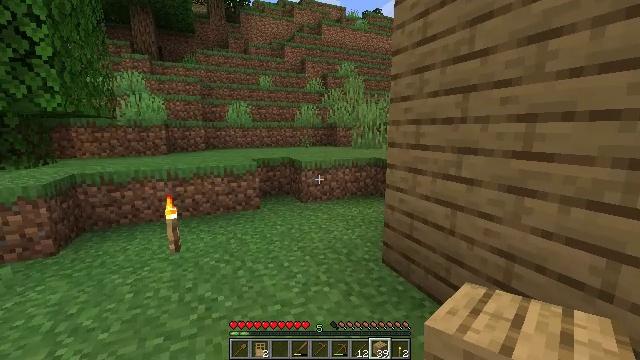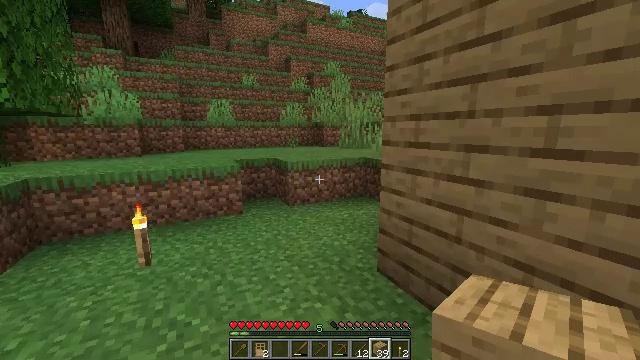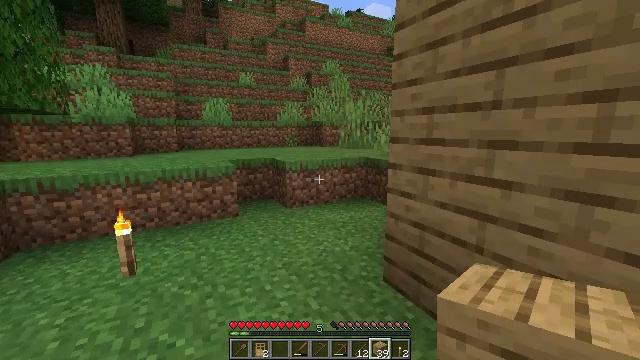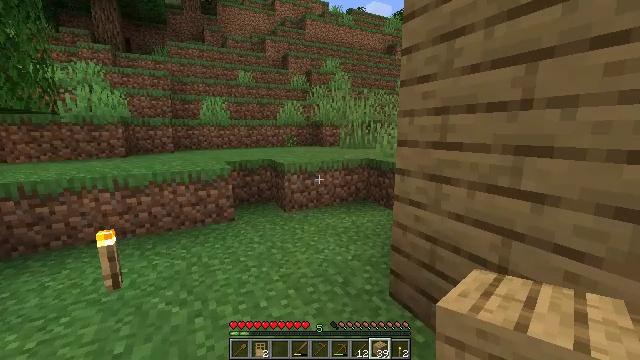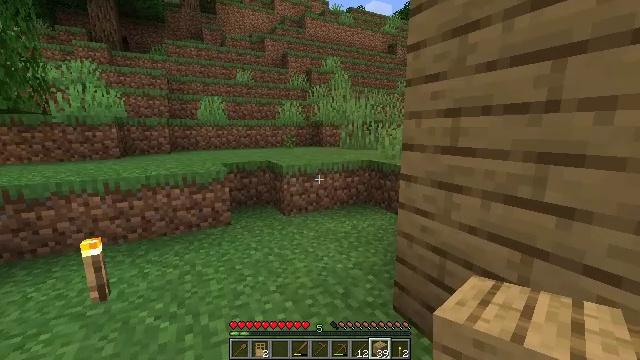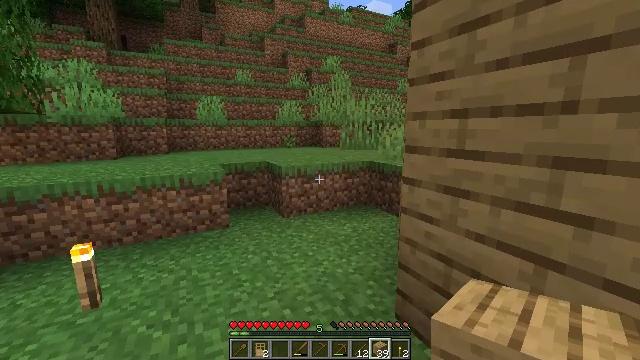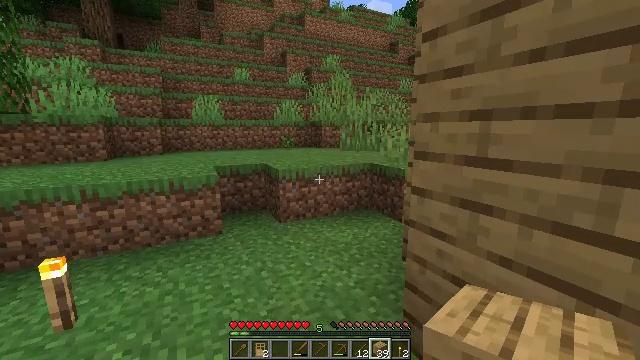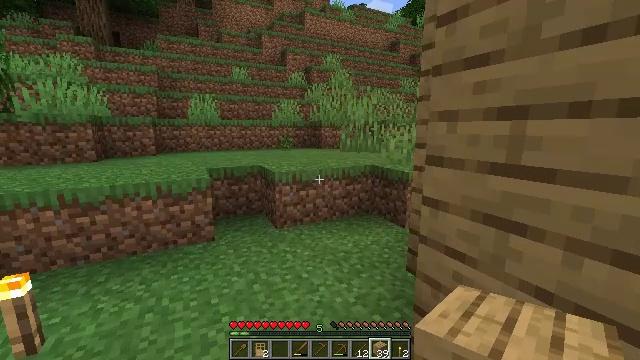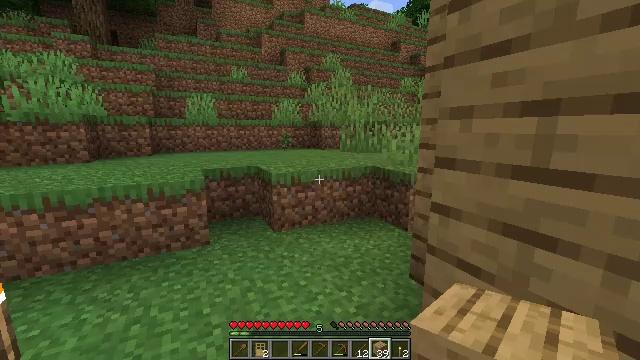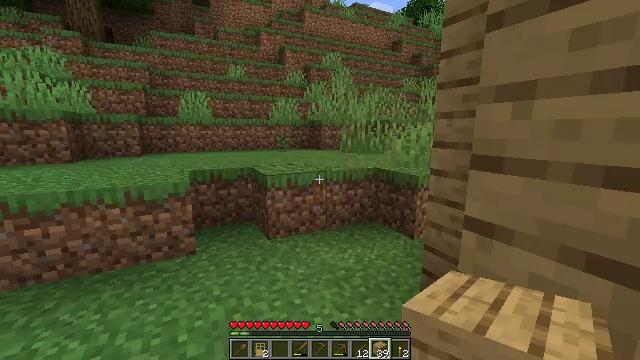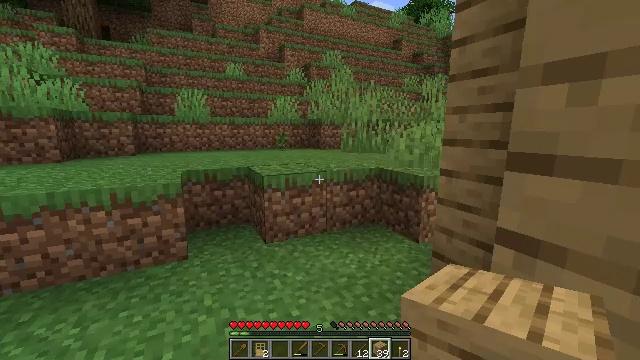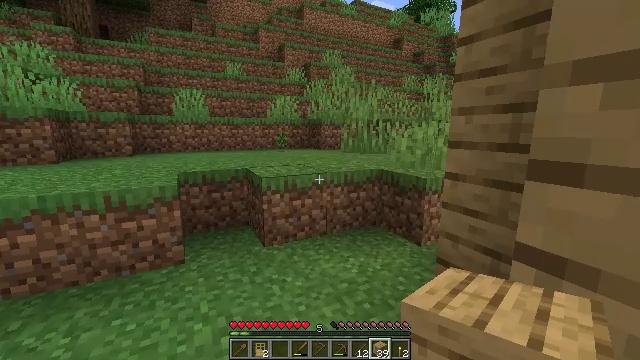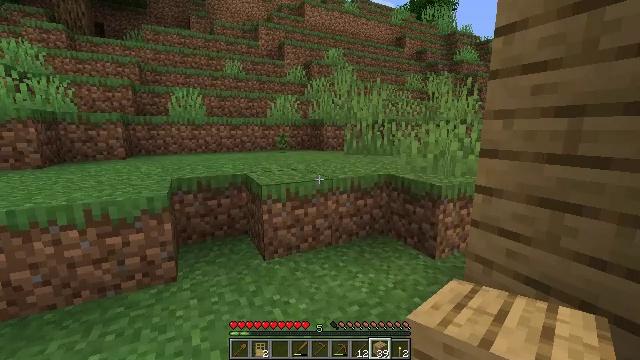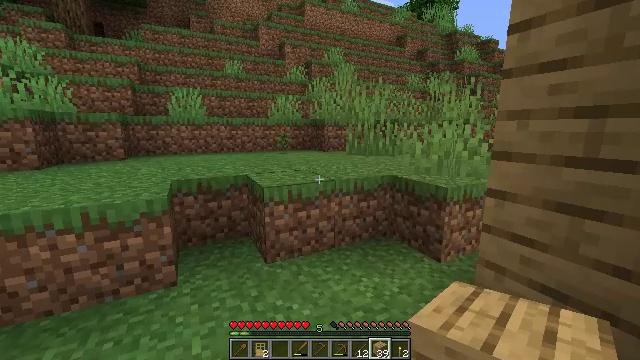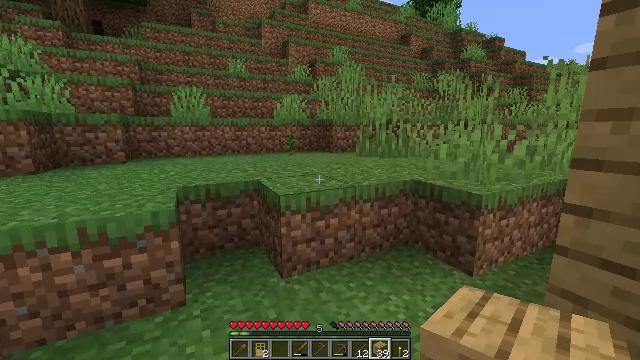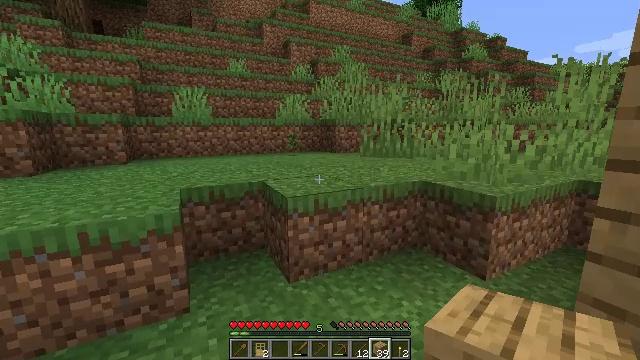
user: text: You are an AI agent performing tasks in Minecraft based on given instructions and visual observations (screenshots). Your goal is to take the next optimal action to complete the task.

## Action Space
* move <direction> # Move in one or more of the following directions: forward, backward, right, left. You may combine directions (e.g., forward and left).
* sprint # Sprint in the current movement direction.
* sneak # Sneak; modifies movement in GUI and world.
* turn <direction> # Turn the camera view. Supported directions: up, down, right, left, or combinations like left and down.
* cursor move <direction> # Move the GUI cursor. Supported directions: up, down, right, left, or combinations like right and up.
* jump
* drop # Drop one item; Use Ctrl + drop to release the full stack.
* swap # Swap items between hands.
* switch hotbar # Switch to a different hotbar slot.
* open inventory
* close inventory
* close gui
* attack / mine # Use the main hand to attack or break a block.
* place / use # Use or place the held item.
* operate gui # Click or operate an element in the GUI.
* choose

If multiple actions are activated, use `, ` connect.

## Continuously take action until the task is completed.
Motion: motion action
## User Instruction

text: Gather oak logs from trees.
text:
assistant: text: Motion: move forward, turn right
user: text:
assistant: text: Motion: move forward
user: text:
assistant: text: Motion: move forward
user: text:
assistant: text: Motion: move forward
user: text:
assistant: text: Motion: move forward
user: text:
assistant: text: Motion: move forward
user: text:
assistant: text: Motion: move forward
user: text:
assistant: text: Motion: move forward
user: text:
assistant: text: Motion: move forward
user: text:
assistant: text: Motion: move forward
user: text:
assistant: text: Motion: move forward
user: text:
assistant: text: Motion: move forward and move left
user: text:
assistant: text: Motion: move forward and move left
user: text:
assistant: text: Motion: move forward and move left
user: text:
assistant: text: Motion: move forward and move left
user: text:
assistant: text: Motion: move forward and move left
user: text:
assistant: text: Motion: move forward and move left, turn right and down
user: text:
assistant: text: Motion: move forward and move left, turn right and down
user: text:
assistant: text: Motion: move forward and move left, turn right and down
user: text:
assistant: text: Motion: move forward and move left, turn right
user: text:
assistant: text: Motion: move forward and move left, turn right
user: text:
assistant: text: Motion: move forward and move left, turn right
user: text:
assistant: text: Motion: move forward, turn right and up
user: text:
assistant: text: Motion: move forward, turn right
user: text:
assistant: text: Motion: turn right
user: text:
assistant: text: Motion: no_op
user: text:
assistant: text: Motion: turn right
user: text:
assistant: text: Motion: no_op
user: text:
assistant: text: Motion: no_op
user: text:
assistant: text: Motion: no_op